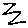
Label: zigzag